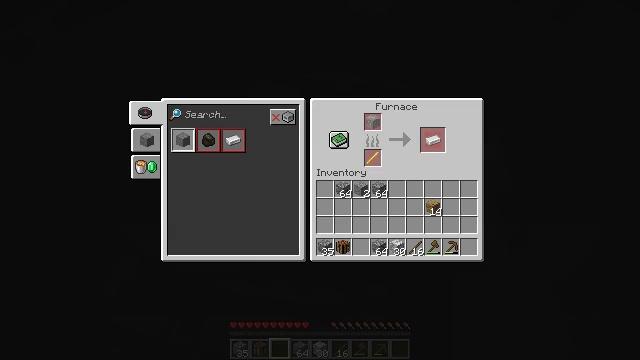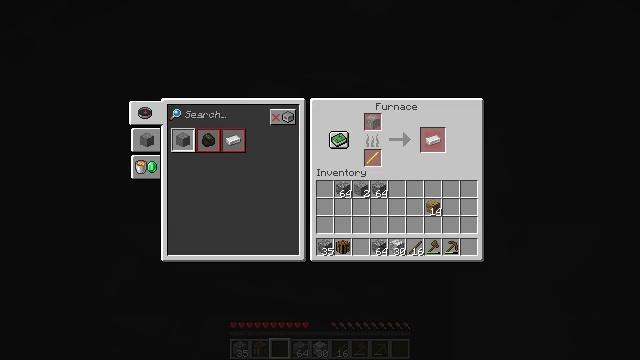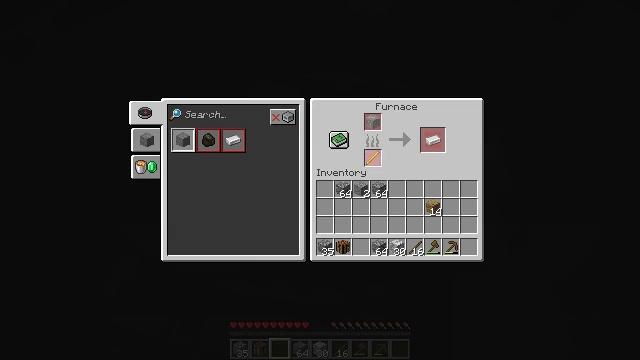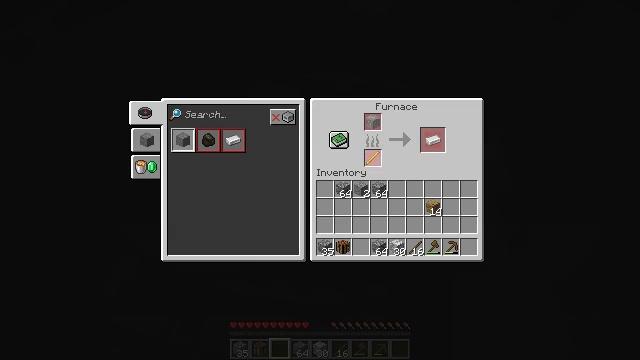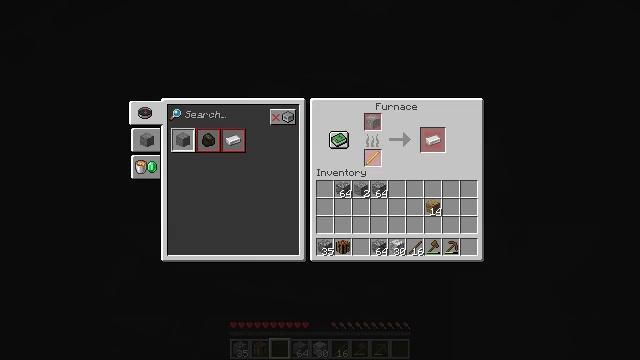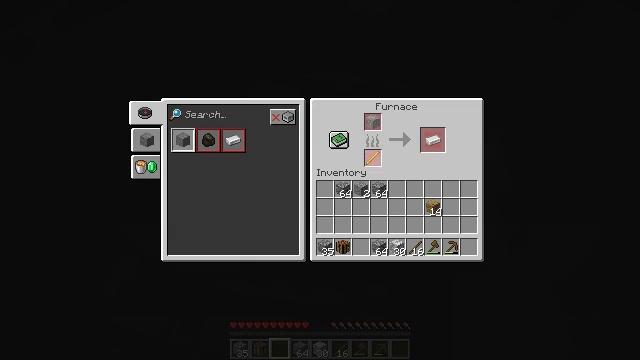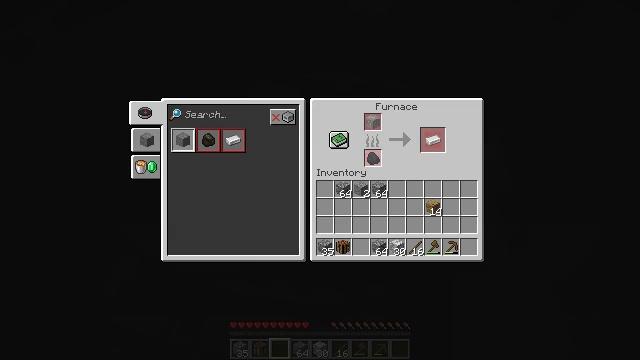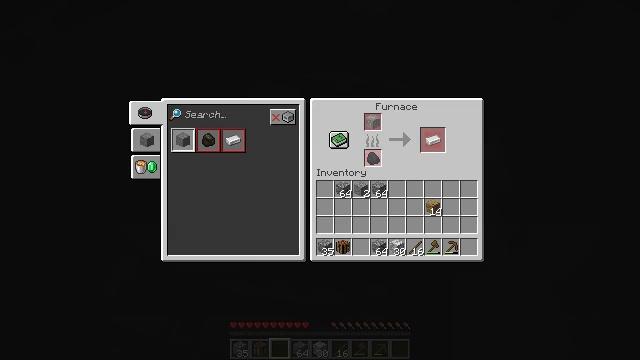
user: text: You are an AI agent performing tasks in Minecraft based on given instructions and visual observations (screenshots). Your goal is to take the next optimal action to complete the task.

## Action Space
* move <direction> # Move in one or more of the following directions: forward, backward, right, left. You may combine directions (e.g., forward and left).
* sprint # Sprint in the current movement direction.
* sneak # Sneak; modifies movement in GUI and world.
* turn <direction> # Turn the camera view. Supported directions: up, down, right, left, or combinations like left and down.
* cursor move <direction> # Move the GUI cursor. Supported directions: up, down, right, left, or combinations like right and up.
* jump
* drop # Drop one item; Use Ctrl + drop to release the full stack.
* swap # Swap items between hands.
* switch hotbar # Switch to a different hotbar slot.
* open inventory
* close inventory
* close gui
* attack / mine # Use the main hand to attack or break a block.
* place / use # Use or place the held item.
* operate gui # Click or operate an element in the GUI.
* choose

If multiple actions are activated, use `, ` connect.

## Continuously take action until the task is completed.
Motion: motion action
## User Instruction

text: Reclaim the furnace for later use.
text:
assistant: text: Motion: no_op
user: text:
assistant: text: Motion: no_op
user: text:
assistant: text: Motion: no_op
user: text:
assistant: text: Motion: no_op
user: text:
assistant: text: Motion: no_op
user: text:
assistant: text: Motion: cursor move left and up
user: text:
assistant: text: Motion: no_op
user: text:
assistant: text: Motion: no_op
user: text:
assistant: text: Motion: no_op
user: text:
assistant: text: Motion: no_op
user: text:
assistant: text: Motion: no_op
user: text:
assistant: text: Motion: no_op
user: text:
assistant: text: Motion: no_op
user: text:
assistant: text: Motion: no_op
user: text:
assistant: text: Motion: no_op
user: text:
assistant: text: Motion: no_op
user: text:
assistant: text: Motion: no_op
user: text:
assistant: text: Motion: no_op
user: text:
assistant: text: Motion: no_op
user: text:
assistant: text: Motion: no_op
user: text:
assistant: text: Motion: no_op
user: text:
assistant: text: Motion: no_op
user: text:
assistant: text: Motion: no_op
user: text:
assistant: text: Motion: no_op
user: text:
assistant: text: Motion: no_op
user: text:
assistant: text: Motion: no_op
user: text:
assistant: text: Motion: no_op
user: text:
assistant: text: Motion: no_op
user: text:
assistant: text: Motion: no_op
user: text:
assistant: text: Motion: no_op